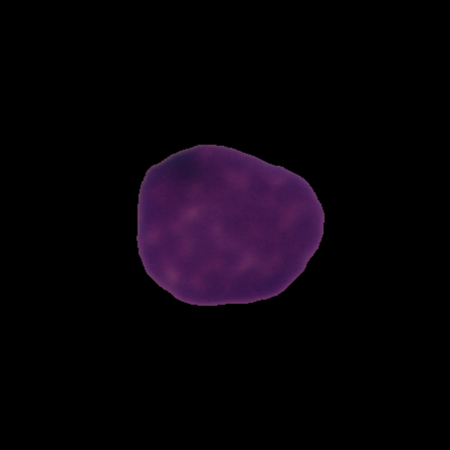
Label: healthy